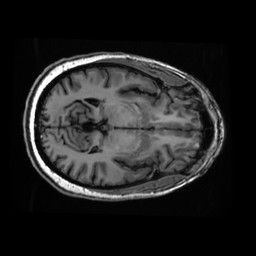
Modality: T1w
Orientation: axial
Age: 53
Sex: male
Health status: healthy
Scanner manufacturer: ge
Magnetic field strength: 3 T
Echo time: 0.0052 s